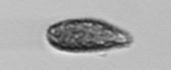
Label: Pseudochattonella_farcimen